Aerial crown-view tile of a tropical tree (Barro Colorado Island, Panama), acquired 20250818:
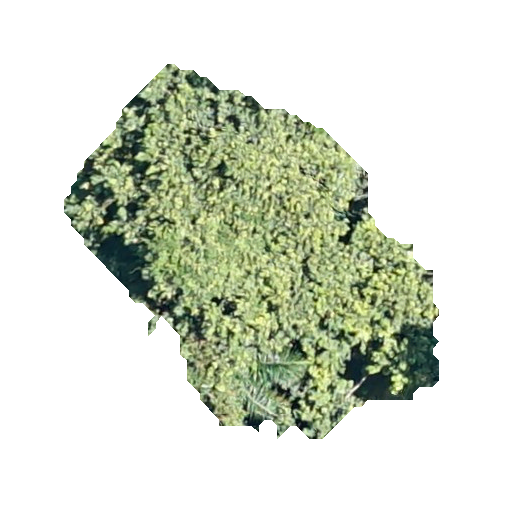
Species: Luehea seemannii
GBIF accepted scientific name: Luehea seemannii
Crown area: 122.594 m²